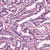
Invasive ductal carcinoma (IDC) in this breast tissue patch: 1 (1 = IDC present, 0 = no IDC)